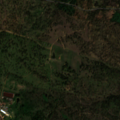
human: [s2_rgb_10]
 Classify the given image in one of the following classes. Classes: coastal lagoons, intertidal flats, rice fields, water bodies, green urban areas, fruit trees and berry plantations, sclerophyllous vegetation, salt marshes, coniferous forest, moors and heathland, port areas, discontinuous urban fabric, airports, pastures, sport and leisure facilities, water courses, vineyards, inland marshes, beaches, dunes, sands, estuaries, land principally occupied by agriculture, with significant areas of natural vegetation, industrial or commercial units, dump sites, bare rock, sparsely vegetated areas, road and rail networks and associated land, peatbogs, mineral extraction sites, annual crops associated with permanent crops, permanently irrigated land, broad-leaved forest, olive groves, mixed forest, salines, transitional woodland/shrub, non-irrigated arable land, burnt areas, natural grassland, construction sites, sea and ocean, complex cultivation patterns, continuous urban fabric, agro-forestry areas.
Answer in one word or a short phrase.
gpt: pastures, agro-forestry areas, broad-leaved forest